Interaction volume radius: 10 \u00c5
Interaction volume height: 40 \u00c5
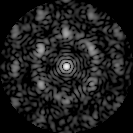
Disorder parameter: 0.625